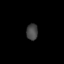
Tissue: lung
Cell type: Others
Senescence score: 0.2254
Nuclear area (px): 183
Mean DAPI intensity: 69.481